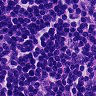
Metastatic tissue present: no